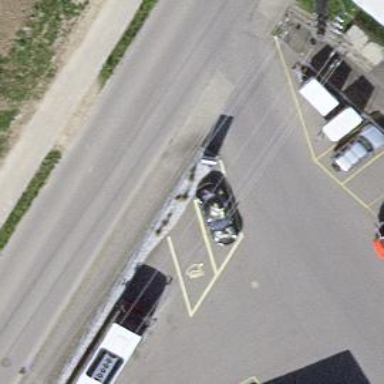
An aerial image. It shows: Charging station.